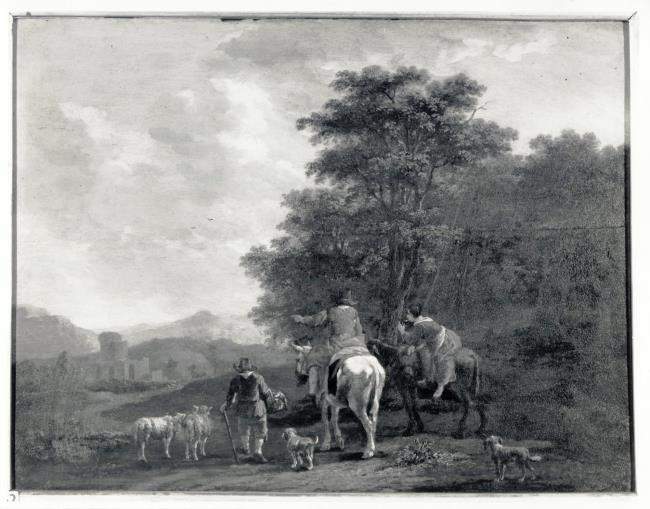
Title: Horsemen with a traveller and sheep in a landscape
Artist: possibly Pieter Bout Bron: Marijke C. de Kinkelder (1991-02)
Earliest date: 1660
Latest date: 1719
Genre: painting
Iconography: cattle
Keywords: italianate, horseman, horsewoman, walker, horse, sheep, dog, ruin